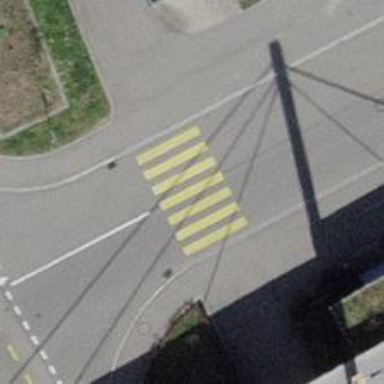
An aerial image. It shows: Uncontrolled zebra crossing on the road.